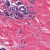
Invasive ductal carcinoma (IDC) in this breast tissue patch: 0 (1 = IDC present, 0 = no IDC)